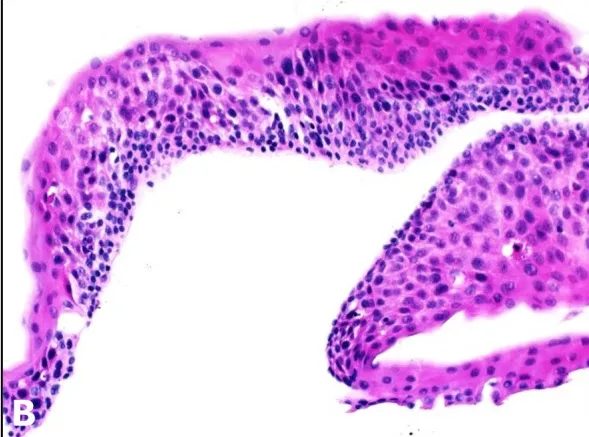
(B) Histopathology slide with hematoxylin and eosin (H&E) stain showing increased epithelial thickness with dysplastic features including pleomorphism, prominent nucleoli and loss of polarity, intact underlying basement membrane. Features consistent with corneal intraepithelial neoplasia.
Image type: pathology (h&e)